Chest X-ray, AP view. Patient: 60 years old, sex M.
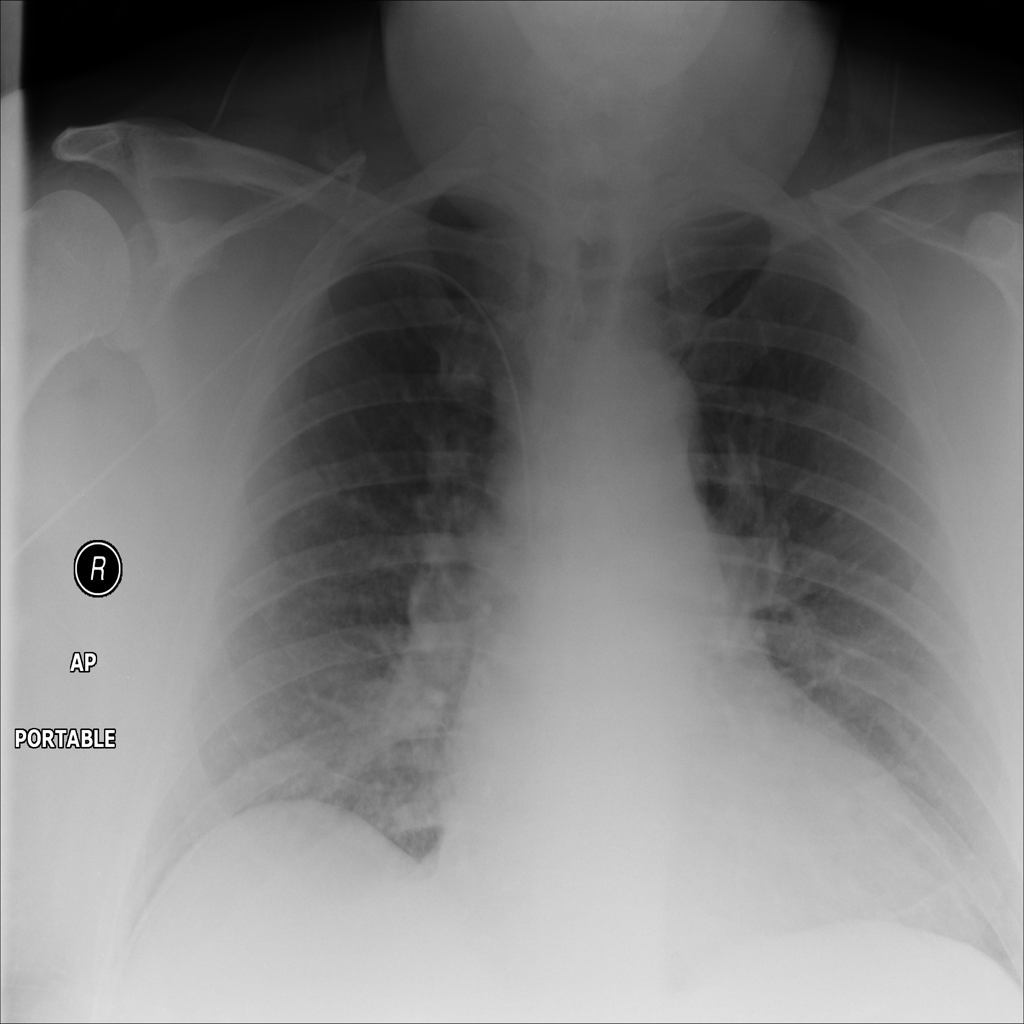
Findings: No Finding